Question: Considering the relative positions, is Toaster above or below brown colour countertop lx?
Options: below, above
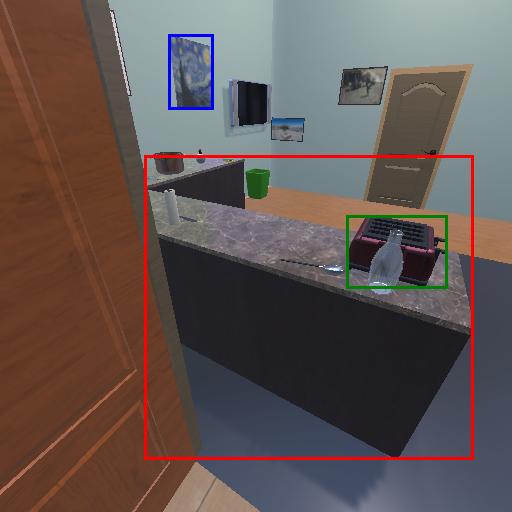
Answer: below